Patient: sex M, age 65
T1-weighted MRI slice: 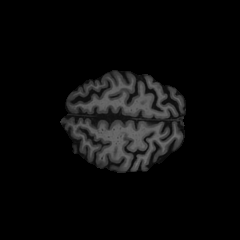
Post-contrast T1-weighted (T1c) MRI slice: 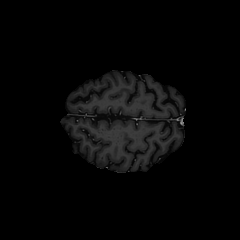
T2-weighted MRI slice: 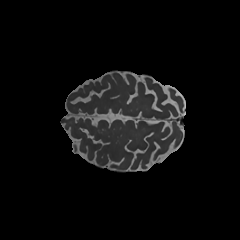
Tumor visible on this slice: no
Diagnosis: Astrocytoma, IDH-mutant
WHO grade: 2